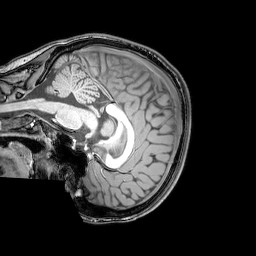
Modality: T1w
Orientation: sagittal
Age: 24
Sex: female
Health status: healthy
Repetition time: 0.081 s
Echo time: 0.037 s